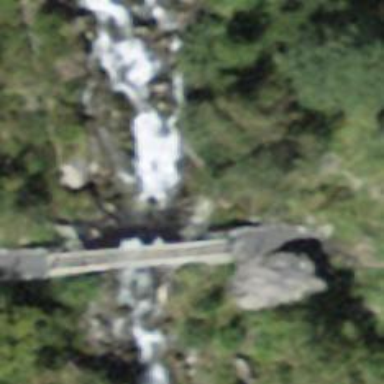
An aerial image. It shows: Path on bridge.